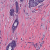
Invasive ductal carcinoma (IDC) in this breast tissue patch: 1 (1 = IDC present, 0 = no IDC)